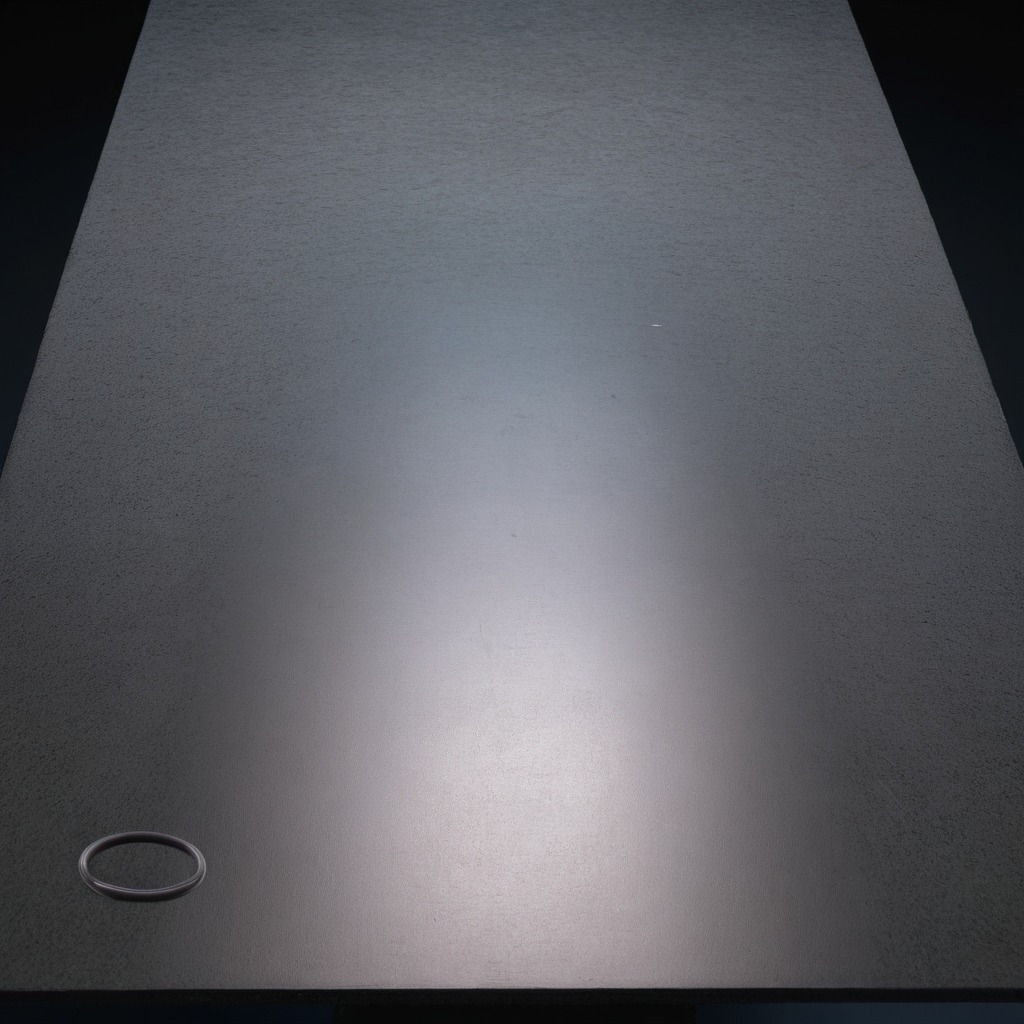
A rubber O-ring lying on the clean granite table inside a workshop at night dim ambient light soft shadows worn but